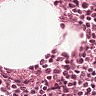
Metastatic tissue present: no